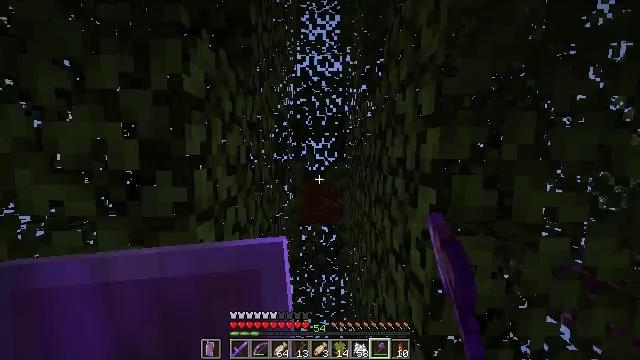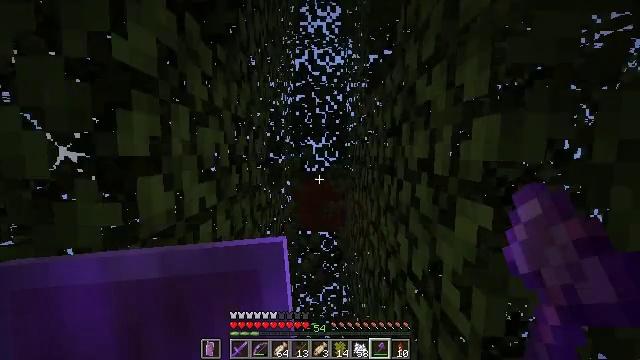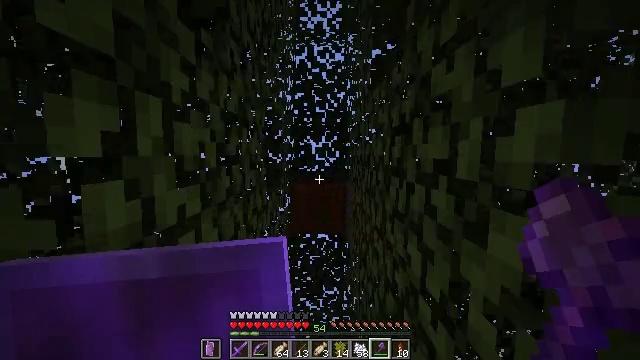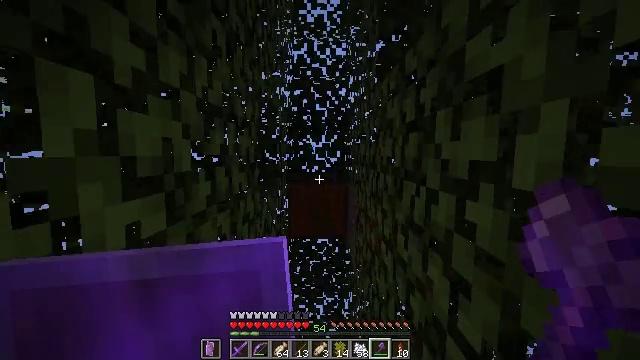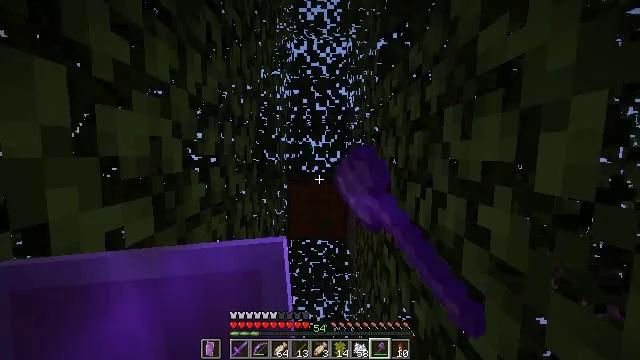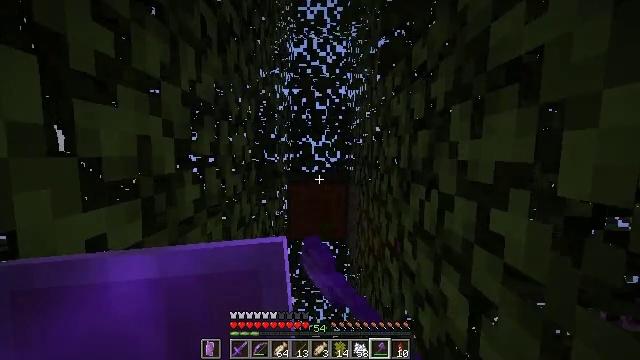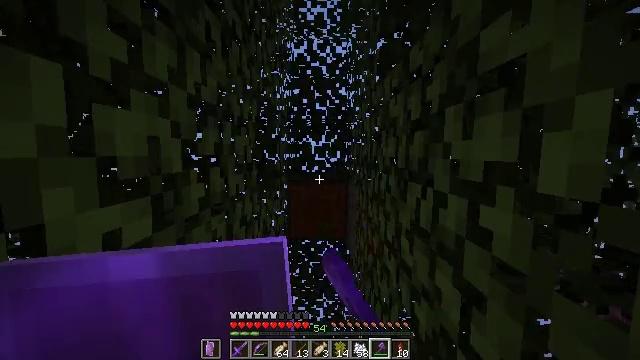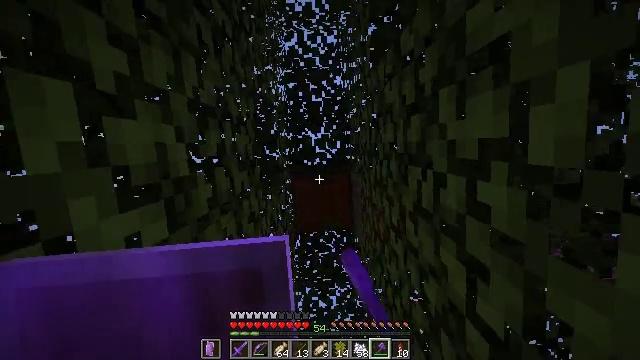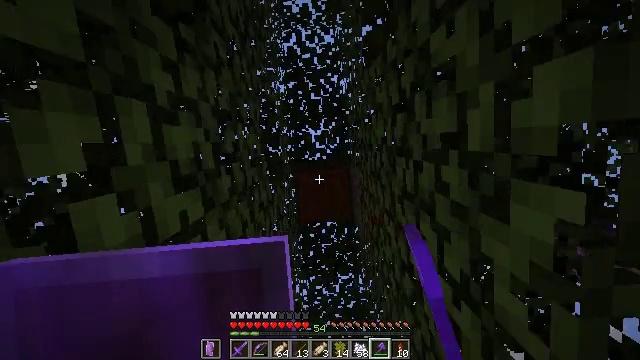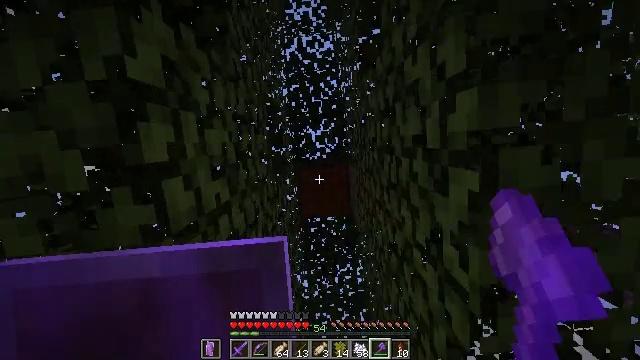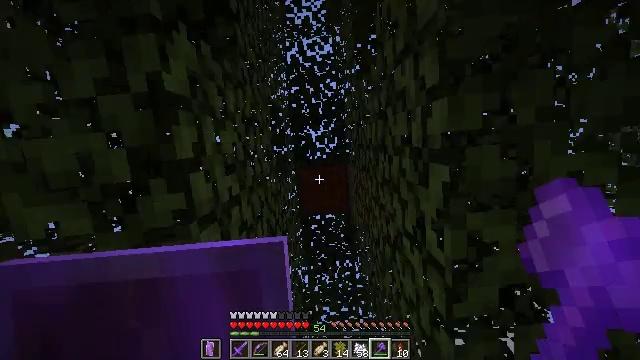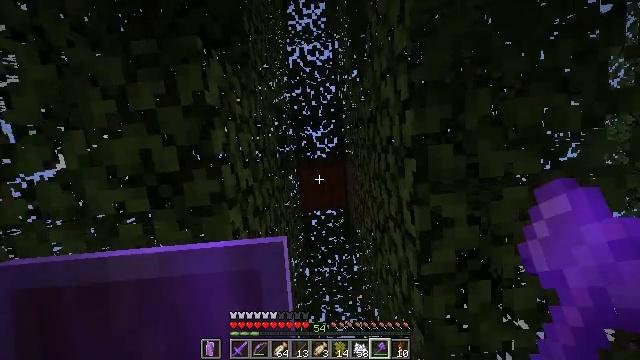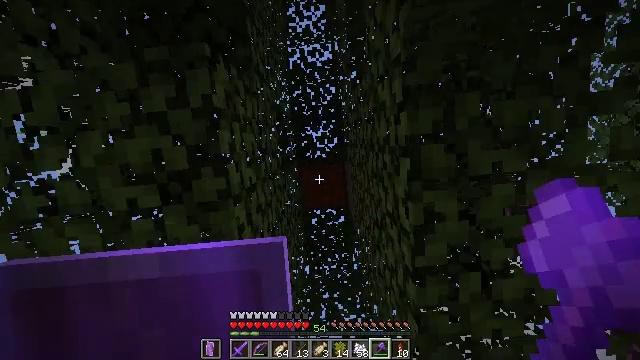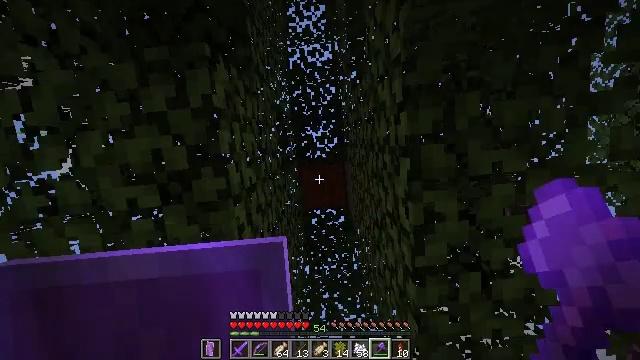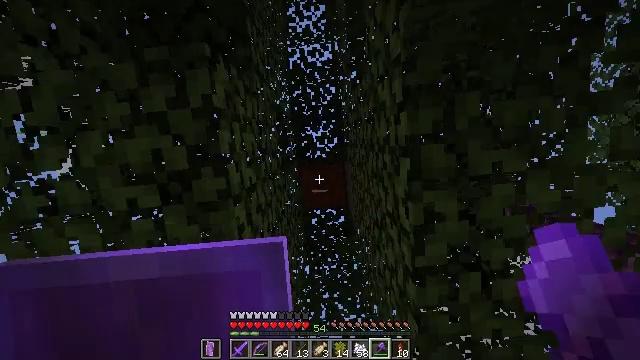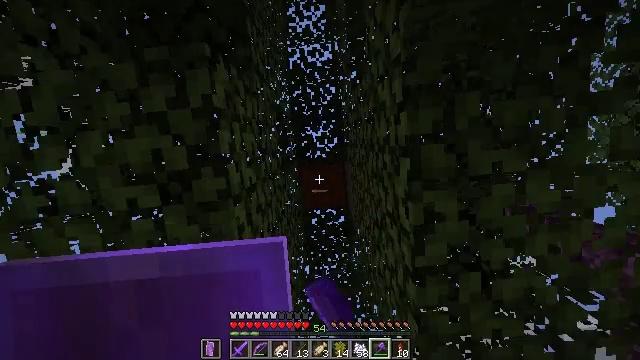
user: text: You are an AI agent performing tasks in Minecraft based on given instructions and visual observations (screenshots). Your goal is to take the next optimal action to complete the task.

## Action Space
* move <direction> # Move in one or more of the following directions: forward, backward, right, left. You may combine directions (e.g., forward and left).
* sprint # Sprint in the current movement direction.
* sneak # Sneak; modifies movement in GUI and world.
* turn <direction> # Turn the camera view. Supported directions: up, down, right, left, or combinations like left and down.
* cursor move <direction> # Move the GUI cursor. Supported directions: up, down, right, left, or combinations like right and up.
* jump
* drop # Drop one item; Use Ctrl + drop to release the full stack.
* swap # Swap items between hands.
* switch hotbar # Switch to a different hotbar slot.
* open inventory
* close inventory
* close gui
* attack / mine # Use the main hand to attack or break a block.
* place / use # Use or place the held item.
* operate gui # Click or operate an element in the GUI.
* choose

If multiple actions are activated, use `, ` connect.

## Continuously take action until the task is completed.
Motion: motion action
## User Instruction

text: Break the acacia log from the tree.
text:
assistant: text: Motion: attack / mine, jump
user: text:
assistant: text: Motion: attack / mine, jump
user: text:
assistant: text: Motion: attack / mine, jump
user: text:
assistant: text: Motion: attack / mine, jump
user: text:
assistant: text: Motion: attack / mine, jump
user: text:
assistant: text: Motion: attack / mine, jump
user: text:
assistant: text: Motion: turn left and down
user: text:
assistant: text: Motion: turn left
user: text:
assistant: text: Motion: no_op
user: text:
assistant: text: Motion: no_op
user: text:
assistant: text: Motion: no_op
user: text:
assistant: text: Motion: no_op
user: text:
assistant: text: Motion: no_op
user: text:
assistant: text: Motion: attack / mine
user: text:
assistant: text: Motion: attack / mine
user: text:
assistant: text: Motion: attack / mine, jump
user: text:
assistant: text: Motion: attack / mine, jump
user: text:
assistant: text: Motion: attack / mine, jump
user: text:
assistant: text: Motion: attack / mine, jump
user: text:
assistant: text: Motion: attack / mine, jump
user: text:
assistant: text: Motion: attack / mine, jump
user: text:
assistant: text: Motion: attack / mine, jump
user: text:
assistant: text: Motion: attack / mine, jump
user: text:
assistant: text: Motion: attack / mine, jump
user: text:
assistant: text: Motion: attack / mine, jump
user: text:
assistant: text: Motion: attack / mine, jump
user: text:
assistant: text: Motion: attack / mine, jump
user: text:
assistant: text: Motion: attack / mine, jump
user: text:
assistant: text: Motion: attack / mine, jump
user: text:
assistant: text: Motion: move forward, attack / mine, jump